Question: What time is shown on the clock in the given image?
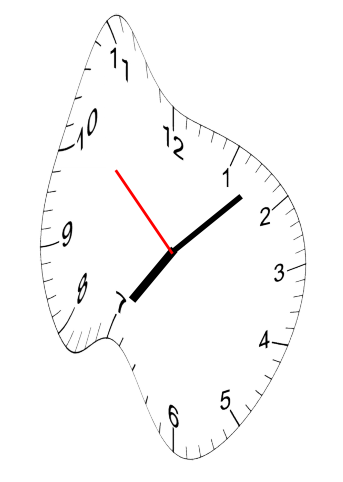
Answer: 07:07:52